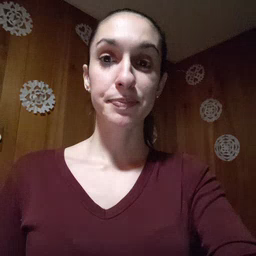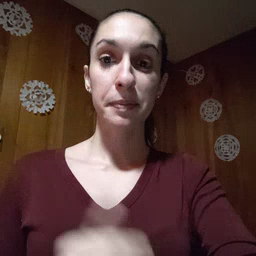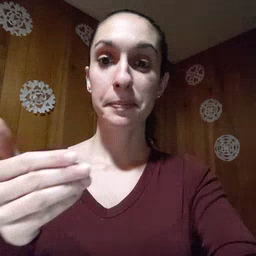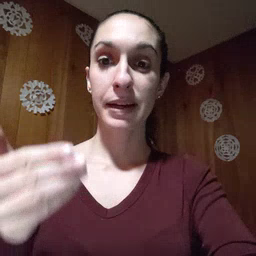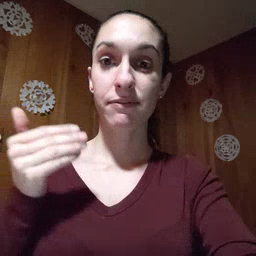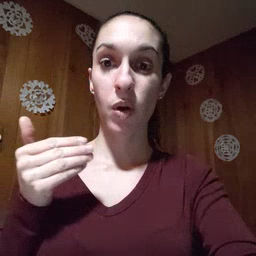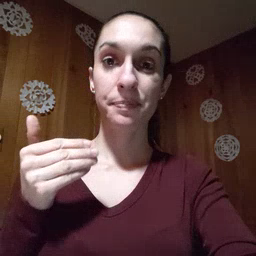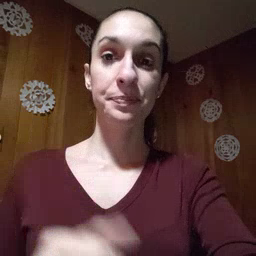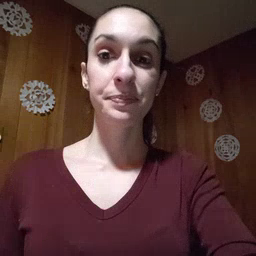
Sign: before